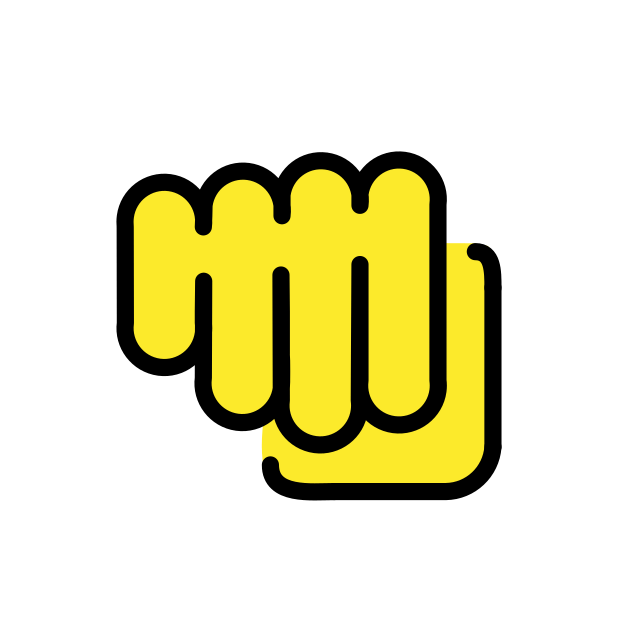
Emoji: 👊
Name: fisted hand sign
Unicode: 0x1f44a